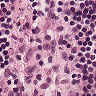
Metastatic tissue present: no